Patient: sex M, age 49
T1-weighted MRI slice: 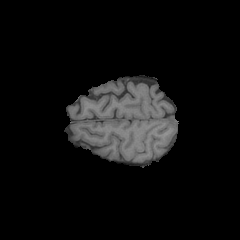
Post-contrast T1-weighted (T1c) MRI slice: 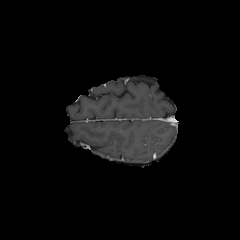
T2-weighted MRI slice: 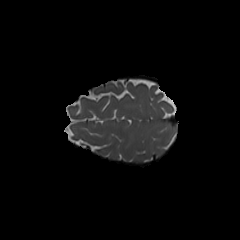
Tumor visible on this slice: no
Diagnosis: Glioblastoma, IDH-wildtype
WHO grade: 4